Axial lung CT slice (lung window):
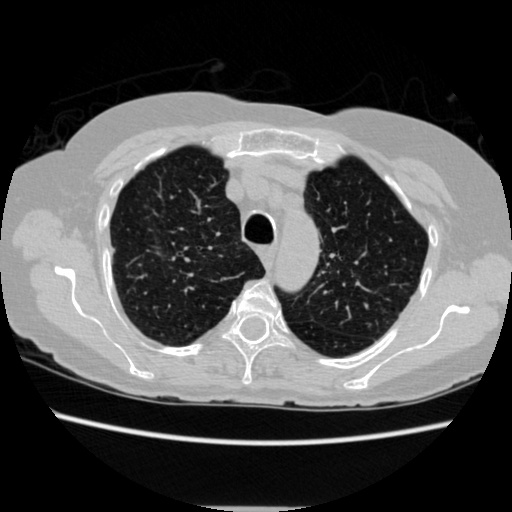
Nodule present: no